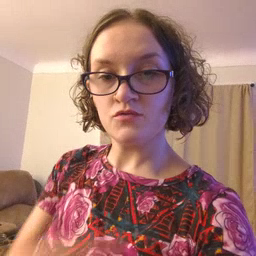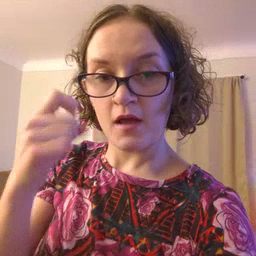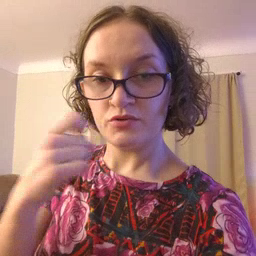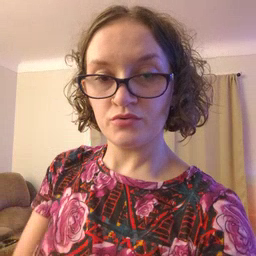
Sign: dryer